Question: ))Hi all, this is my table...

Currently Im using this function trigger...
'''
IF NEW.timetype = 'Total' THEN
SELECT SUM(timeelapse) FROM (SELECT DISTINCT ON (floor(timeindex)::int) floor(timeindex)::int timeindex, timeelapse FROM mytable WHERE pcnum = NEW.pcnum AND fnname = NEW.fnname AND timetype = 'Lap' ORDER BY 1, 2 DESC) alias INTO v_sumtimeelapse_fn;
IF FOUND THEN
NEW.timeelapse := v_sumtimeelapse_fn;
ELSE
RAISE EXCEPTION USING MESSAGE = 'There is not any previous row...';
END IF;
END IF;
'''
So whenever 'Total' is INSERTed on the timetype column it SUMs up all timeelapse FROM mytable WHERE pcnum = NEW.pcnum AND fnname = NEW.fname AND timetype = 'Lap' but only where timeindex has the highest centesimal value (in mytable they would be the first three skyblue highighted squares = 00:01:00, 00:03:00, 00:04:00 (1.001, 2.003, 3.003)) and place the result in the NEW.timeelapse (in mytable it would be the first blue highlighted square = 00:08:00)
The function makes the SUM correctly, but I would like to add two more rules to it...
1. when 'Total' is INSERTed in timetype, if the function doesn't find any 'Lap' after a 'Start' (both with the same pcnum and fnname) then it should show an ERROR MESSAGE "'there isn't any Lap..." (in mytable it would be the red highlighted square). Note that there isn't any 'Lap' of fnname = 'bbbb' after 'Start' of fnname = 'bbbb'. I try to set my function to do so, using... RAISE EXCEPTION USING MESSAGE = 'There is not any previous row...'
but it just doesn't work, if I INSERT a 'Total' in that situation, it simple leaves the NEW.timeelapse NULL.
1. The function should SUM the timeelapse with all its already set rules, but only FROM those which are below the last(descendent) 'Total' of the same pcnum and fnname (in mytable it will be the second blue highlighted square) Note that it SUM only the timeelapses that are after the last(descendet) 'Total' (in mytable it will be the fourth skyblue highlighted square).
Thanks Advanced.
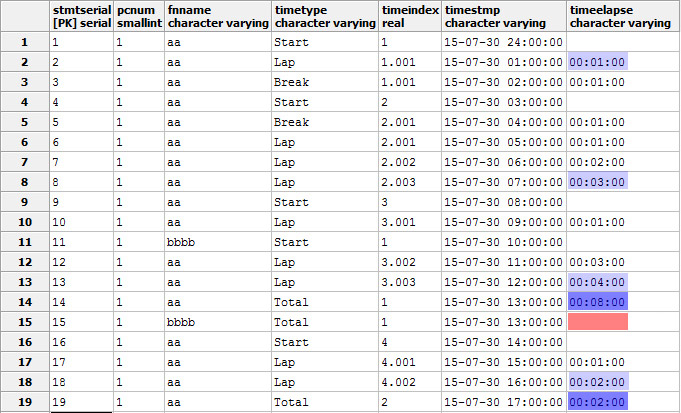
Answer: To exclude from the calculation rows earlier than last 'Total' you can use the primary key in an accessory query.
Declare new variable 'v_fnserial'.
Find a 'fnserial' of the row with last occurence of 'Total' for given 'pcnum' and 'fnname' and assign the value to 'v_fnserial'.
In the main query add a condition 'fnserial > v_fnserial'.
You should raise an exception when the main query returns 'null'.
'''
IF NEW.timetype = 'Total' THEN
SELECT fnserial INTO v_fnserial
FROM mytable
WHERE timetype = 'Total' AND pcnum = NEW.pcnum AND fnname = NEW.fnname
ORDER BY fnserial DESC LIMIT 1;
SELECT SUM(timeelapse) FROM (
SELECT DISTINCT ON (floor(timeindex)::int) floor(timeindex)::int timeindex, timeelapse
FROM mytable
WHERE fnserial > coalesce(v_fnserial, 0) AND pcnum = NEW.pcnum AND fnname = NEW.fnname AND timetype = 'Lap'
ORDER BY 1, 2 DESC) alias
INTO v_sumtimeelapse_fn;
IF v_sumtimeelapse_fn NOTNULL THEN
NEW.timeelapse := v_sumtimeelapse_fn;
ELSE
RAISE EXCEPTION USING MESSAGE = 'There is not any previous row...';
END IF;
END IF;
'''